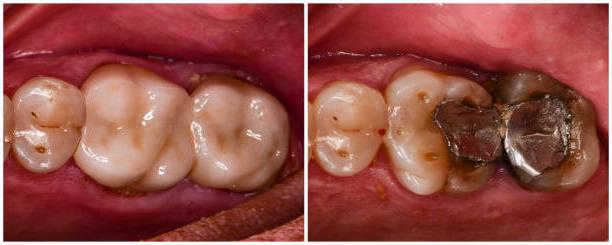
Condition: Gingivitis